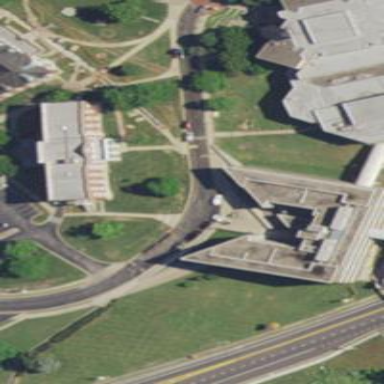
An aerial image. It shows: View of university building.